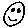
Label: smiley face